Question: I have a wrapper and I need to set it's height equal in all browsers.
How do I do that?
Actually I have tried by using min-height and height:100% but it's not working.
This is how it actually shows in different browsers:

Here is my CSS:
'''
body
{
background: #99CCFF;
margin: 20px 0;
padding: 0;
width: 100%;
}
#wrapper
{
position: relative;
margin:-20px auto;
width:auto;
height:450px;
background-image: url('../images/bg.jpg');
background-repeat: repeat;
}
'''
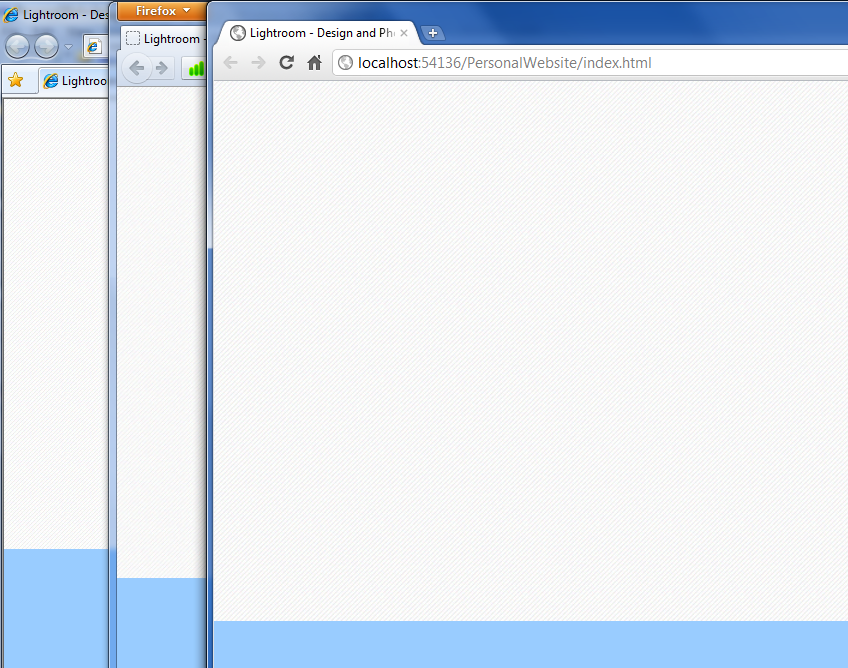
Answer: @Kiran
You should get rid of your negative margin, first of all. If you see one browser has a layout issue, you can deal with that later using a <URL> statement in your header, and a separate css file.
But to answer your main question. make sure you always use margin:0; and padding:0; when doing initial layout. this will take away a lot of layout bugs in the very beginning. Some versions of IE don't conform to web standards, so there isn't much you can do sometimes, other than workarounds. (i.e. conditional css)
Have a look at this sample page a created for you.
I took away you position:relative, and added the float and display properties, as well as changed your margins and padding to zero on BOTH body and #wrapper. I also changed the width of your wrapper from auto, to 100%.
<URL>
I used white as a background color for the wrapper as well, since I don't have access to your image.
Here's the code:
'''
body
{
background: #99CCFF;
margin: 0;
padding: 0;
width: 100%;
}
#wrapper
{
margin: 0;
padding: 0;
width: 100%;
height: 450px;
display: block;
float: left;
background-image: url('../images/bg.jpg');
background-repeat: repeat;
background-color: #ffffff;
}
'''